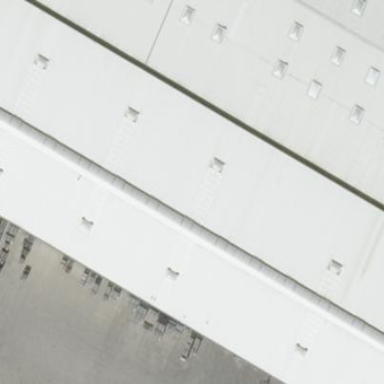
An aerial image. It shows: Industrial building.